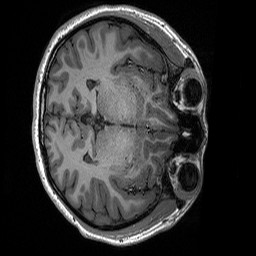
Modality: T1w
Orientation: axial
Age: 19
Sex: female